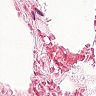
Metastatic tissue present: no